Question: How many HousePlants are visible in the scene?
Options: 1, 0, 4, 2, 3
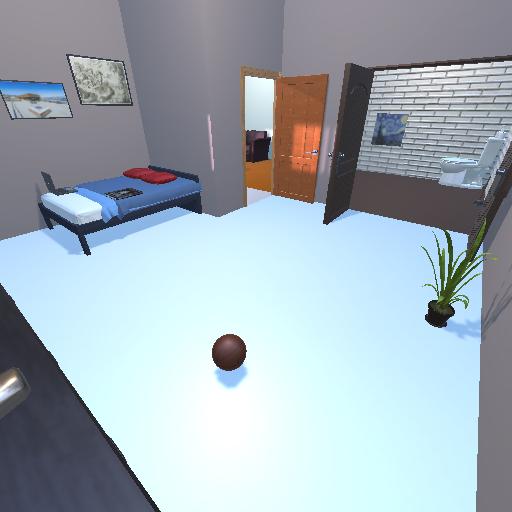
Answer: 1